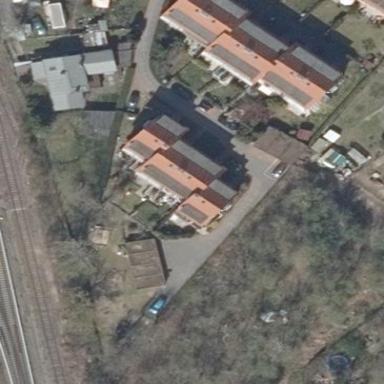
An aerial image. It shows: Terrace building.